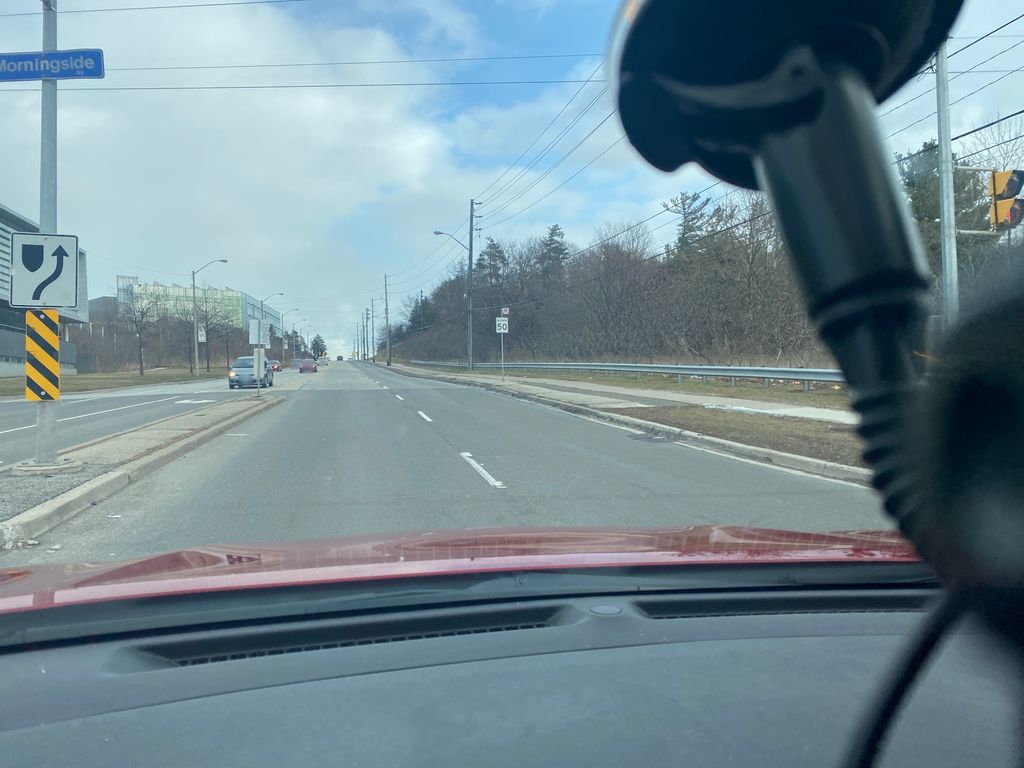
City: toronto